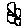
Label: flower